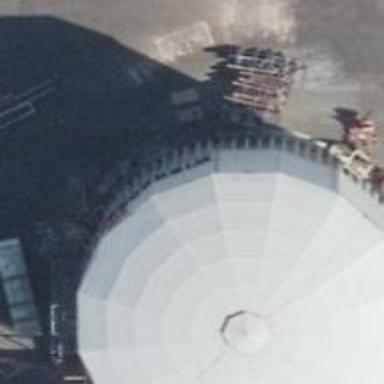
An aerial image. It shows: Storage tank that is man-made.